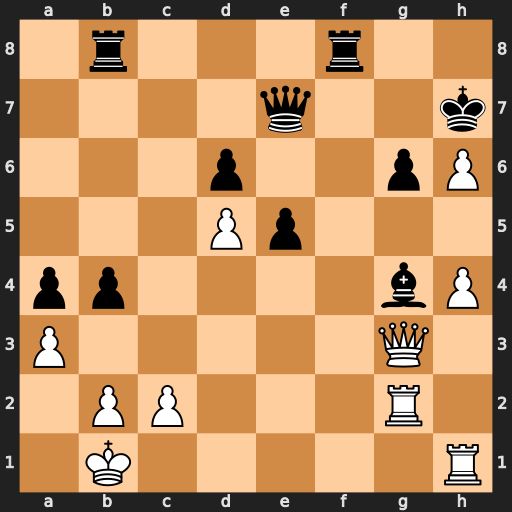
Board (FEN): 1r3r2/4q2k/3p2pP/3Pp3/pp4bP/P5Q1/1PP3R1/1K5R
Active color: w
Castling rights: -
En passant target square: -
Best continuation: Qxg4 Qf7 axb4